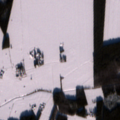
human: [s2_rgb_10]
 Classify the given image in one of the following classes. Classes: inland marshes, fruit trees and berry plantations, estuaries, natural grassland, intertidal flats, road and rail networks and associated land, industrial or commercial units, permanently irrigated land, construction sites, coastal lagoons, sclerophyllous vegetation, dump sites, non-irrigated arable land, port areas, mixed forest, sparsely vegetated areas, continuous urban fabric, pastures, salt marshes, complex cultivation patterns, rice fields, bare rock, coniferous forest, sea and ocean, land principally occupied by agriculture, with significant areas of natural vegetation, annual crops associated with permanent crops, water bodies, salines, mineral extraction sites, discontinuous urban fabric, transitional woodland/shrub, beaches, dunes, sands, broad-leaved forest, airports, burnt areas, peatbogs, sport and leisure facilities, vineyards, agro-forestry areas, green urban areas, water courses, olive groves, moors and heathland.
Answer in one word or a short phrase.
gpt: non-irrigated arable land, coniferous forest, mixed forest